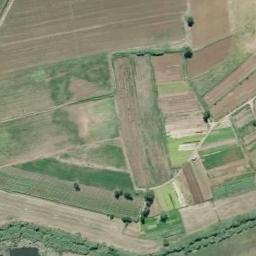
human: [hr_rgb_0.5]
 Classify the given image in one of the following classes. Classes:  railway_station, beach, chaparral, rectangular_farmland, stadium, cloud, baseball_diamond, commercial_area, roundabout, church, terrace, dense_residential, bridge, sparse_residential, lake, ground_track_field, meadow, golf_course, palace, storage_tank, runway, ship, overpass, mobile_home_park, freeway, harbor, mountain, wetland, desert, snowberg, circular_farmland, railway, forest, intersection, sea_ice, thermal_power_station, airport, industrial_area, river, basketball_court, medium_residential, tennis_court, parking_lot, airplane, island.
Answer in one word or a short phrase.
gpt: rectangular_farmland